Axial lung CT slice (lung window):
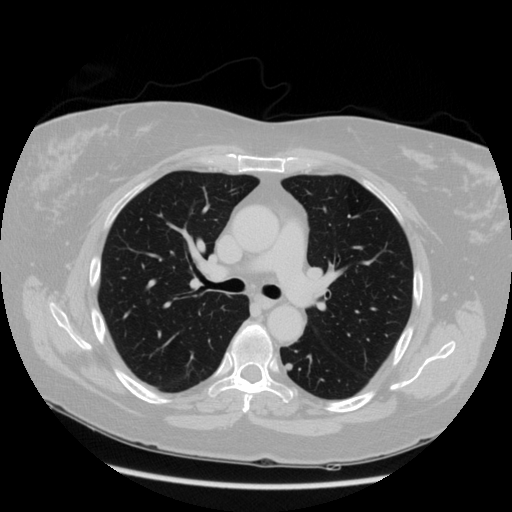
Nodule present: yes
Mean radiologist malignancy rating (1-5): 2.75